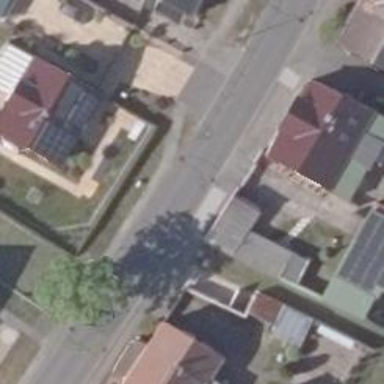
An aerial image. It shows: Secondary road with asphalt surface.